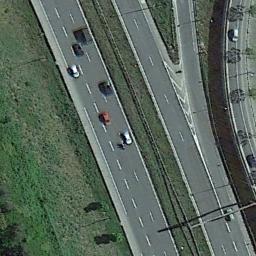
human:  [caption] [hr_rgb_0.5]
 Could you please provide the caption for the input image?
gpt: The freeway is next to the grass with some cars .

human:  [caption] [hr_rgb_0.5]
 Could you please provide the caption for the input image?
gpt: One intersecting freeway and another straight freeway are surrounded by large green lawns with many cars on the freeway .

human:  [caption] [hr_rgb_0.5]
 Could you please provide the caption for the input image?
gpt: There are several cars on the highway .

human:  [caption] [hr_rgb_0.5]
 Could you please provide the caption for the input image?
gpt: A bifurcated freeway and a freeway with a small bend go through the lawn and some cars are driving on the freeway .

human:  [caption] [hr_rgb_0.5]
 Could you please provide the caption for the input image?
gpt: There are green belts along the freeway .